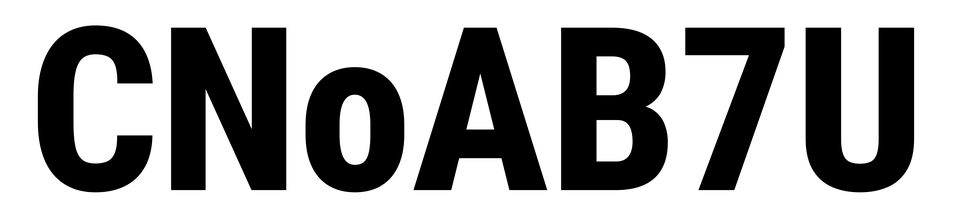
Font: Roboto_Condensed_ExtraBold